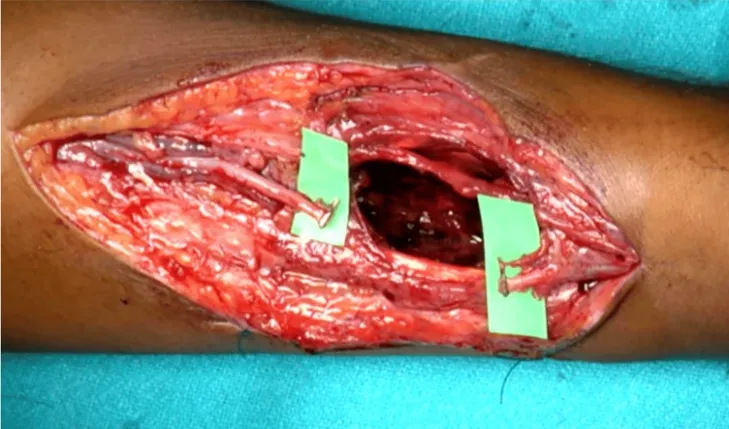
Cavity remaining after excising the pseudoaneurysm.
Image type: medical_photograph (other_medical_photograph)